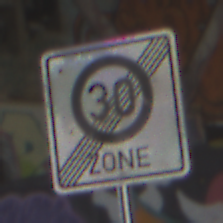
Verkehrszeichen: EndeZone30
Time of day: Midday
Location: Roofed (Special)
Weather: Overcast
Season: NotSpecified
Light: Natural